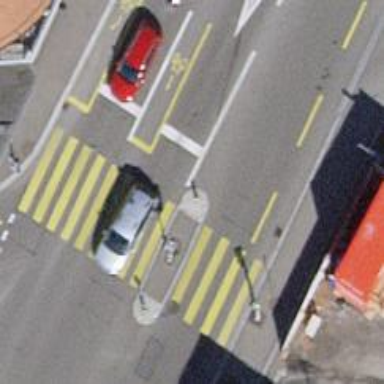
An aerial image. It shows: Road with traffic signals and zebra crossing with traffic signals.